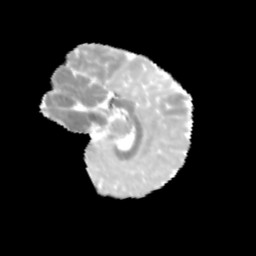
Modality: MD
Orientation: sagittal
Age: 11
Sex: female
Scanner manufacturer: siemens
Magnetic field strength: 3 T
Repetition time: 3.8 s
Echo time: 0.07 s